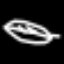
Label: leaf